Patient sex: M
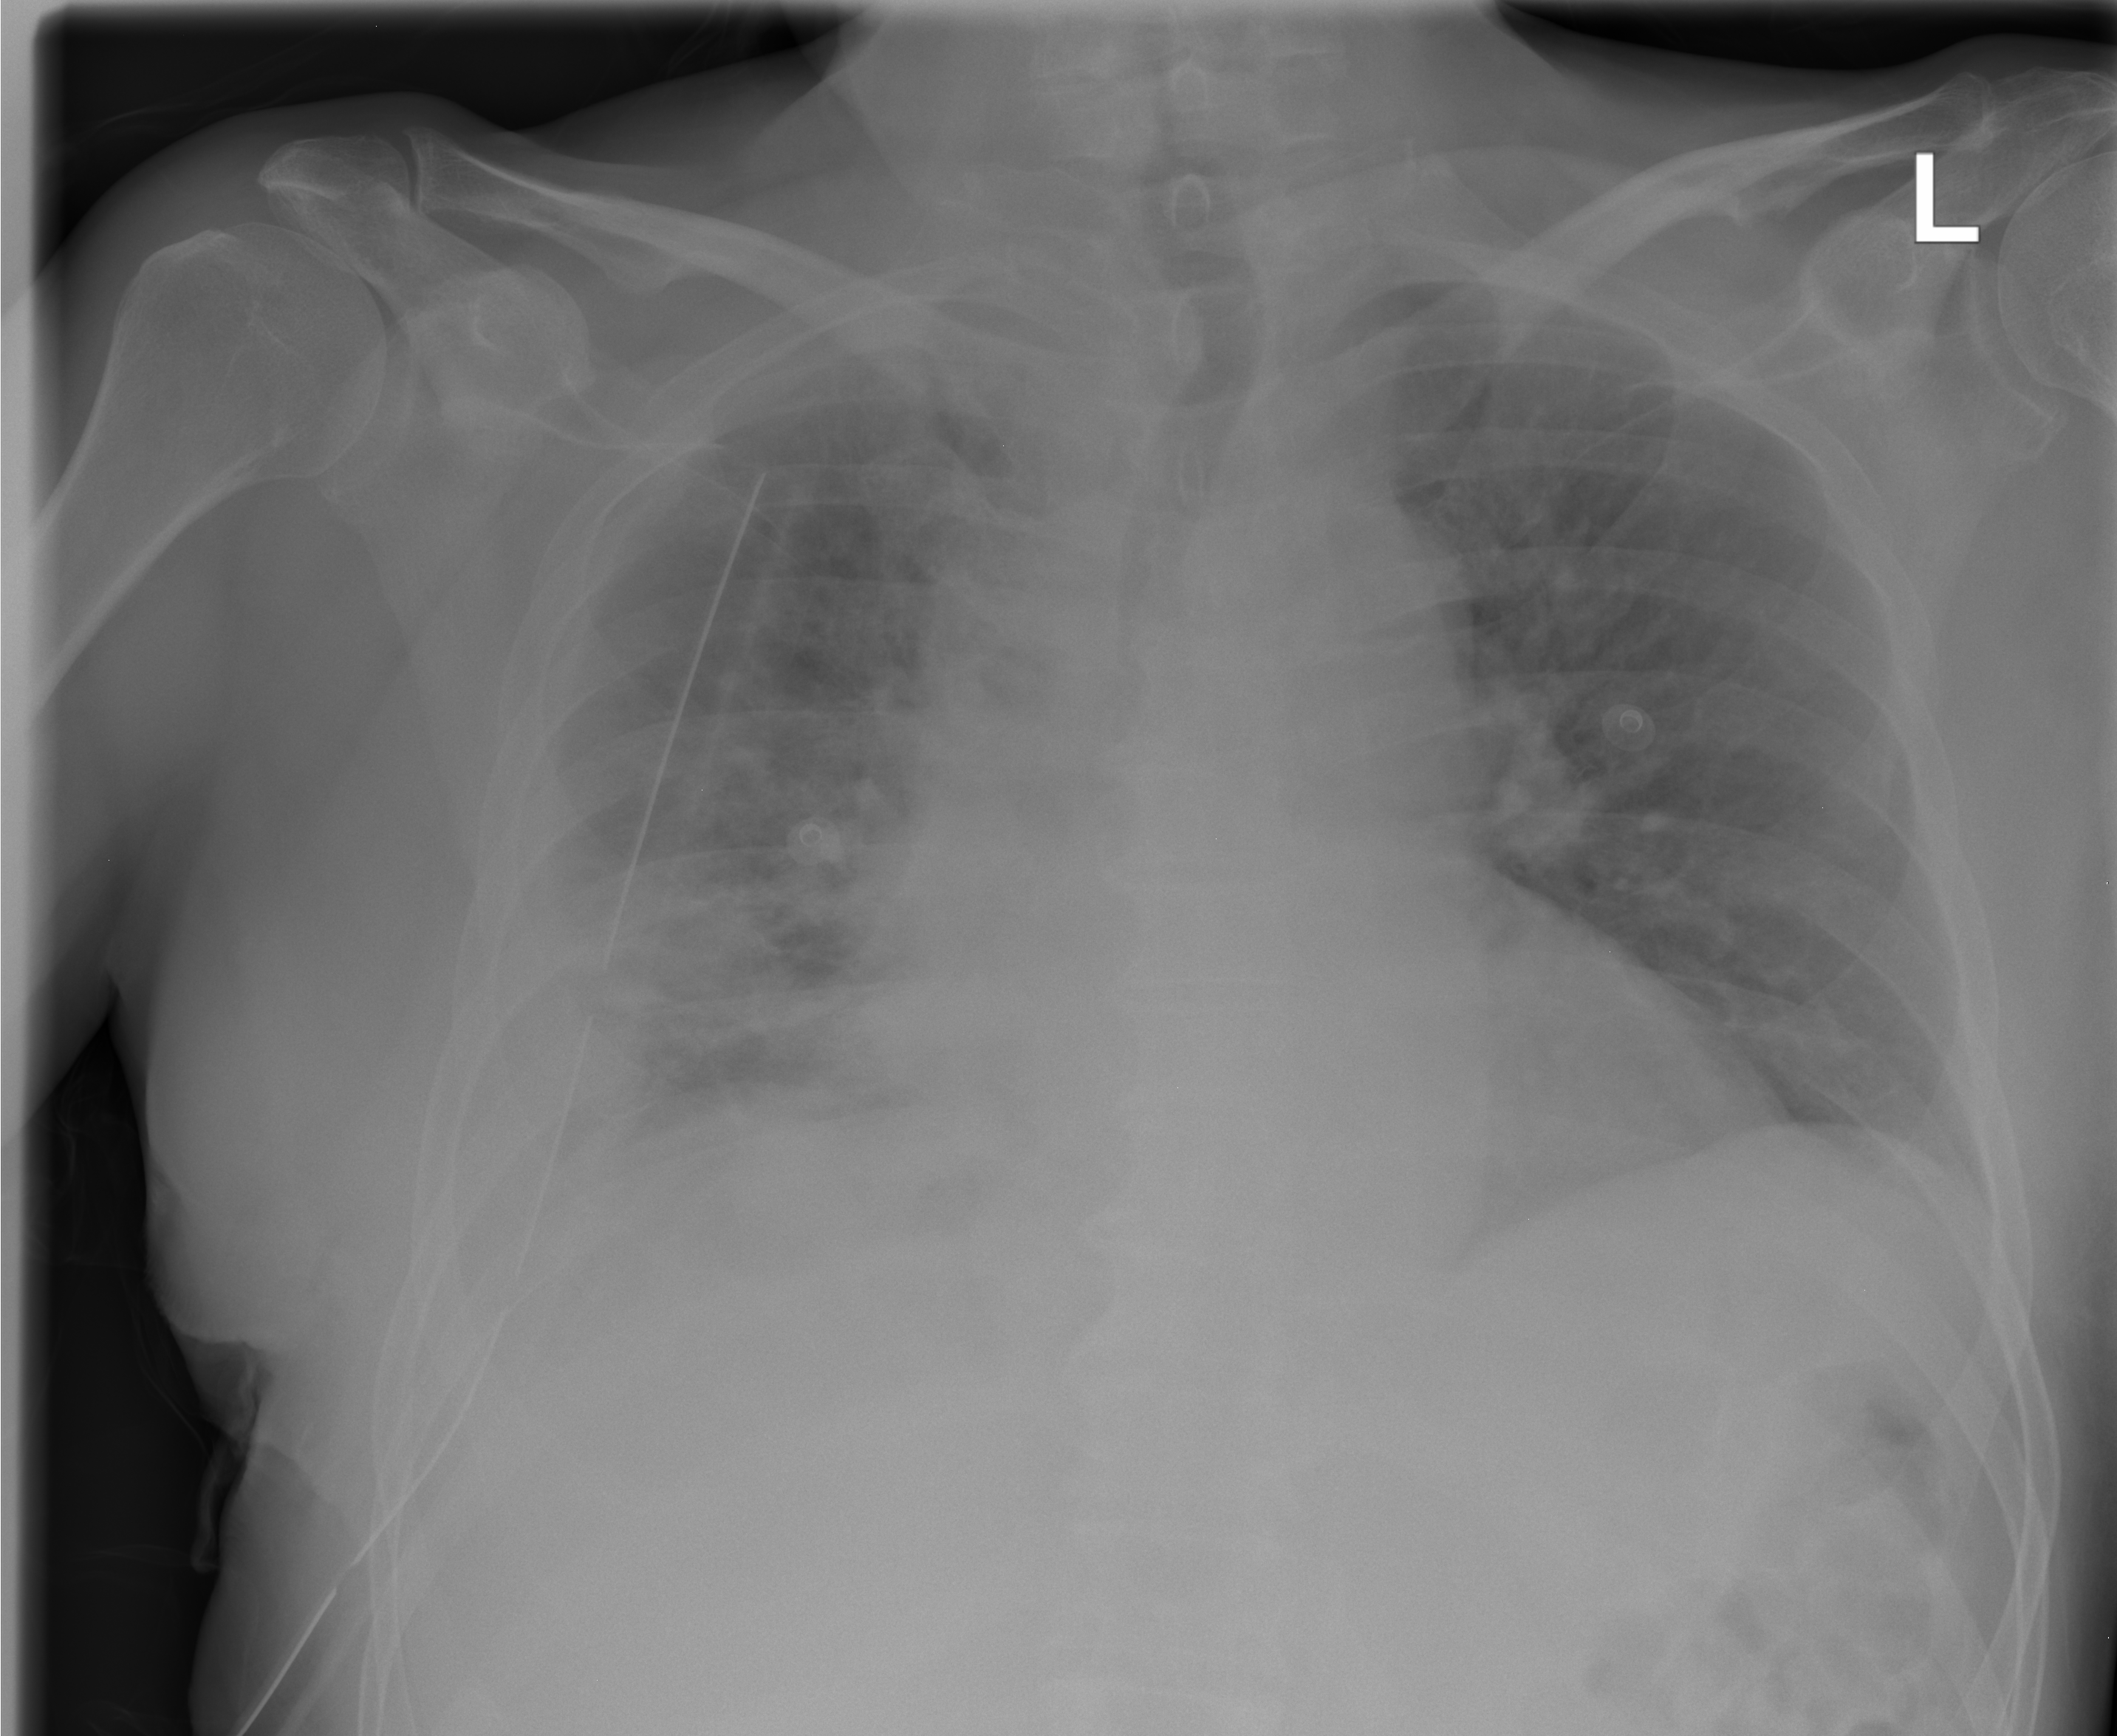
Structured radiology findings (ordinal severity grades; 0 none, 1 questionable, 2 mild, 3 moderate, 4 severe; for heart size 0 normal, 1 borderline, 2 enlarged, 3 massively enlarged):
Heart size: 2
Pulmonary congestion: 2
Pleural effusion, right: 3
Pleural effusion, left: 0
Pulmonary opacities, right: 2
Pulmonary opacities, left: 2
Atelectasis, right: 2
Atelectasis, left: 0